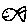
Label: fish